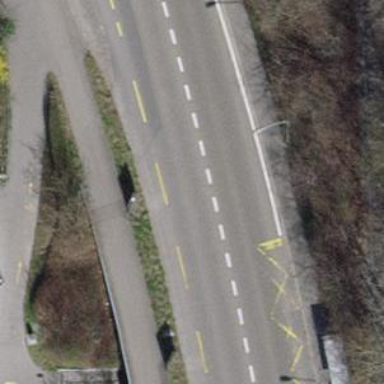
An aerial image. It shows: Secondary road with asphalt surface. There is dedicated cycle lane on the left side.